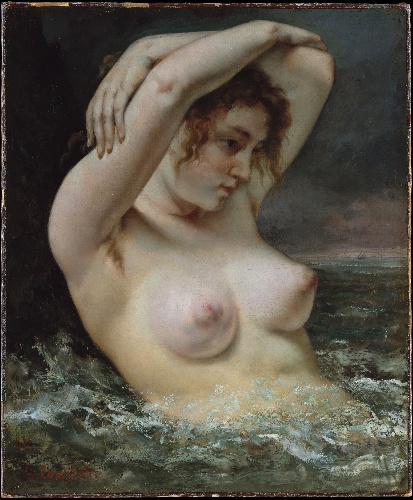
Title: The Woman in the Waves
Artist: Gustave Courbet
Artist bio: French, Ornans 1819–1877 La Tour-de-Peilz
Date: 1868
Object type: Painting
Classification: Paintings
Medium: Oil on canvas
Dimensions: 25 3/4 x 21 1/4 in. (65.4 x 54 cm)
Department: European Paintings
Credit line: H. O. Havemeyer Collection, Bequest of Mrs. H. O. Havemeyer, 1929
Accession year: 1929
Repository: Metropolitan Museum of Art, New York, NY
Tags: Female Nudes